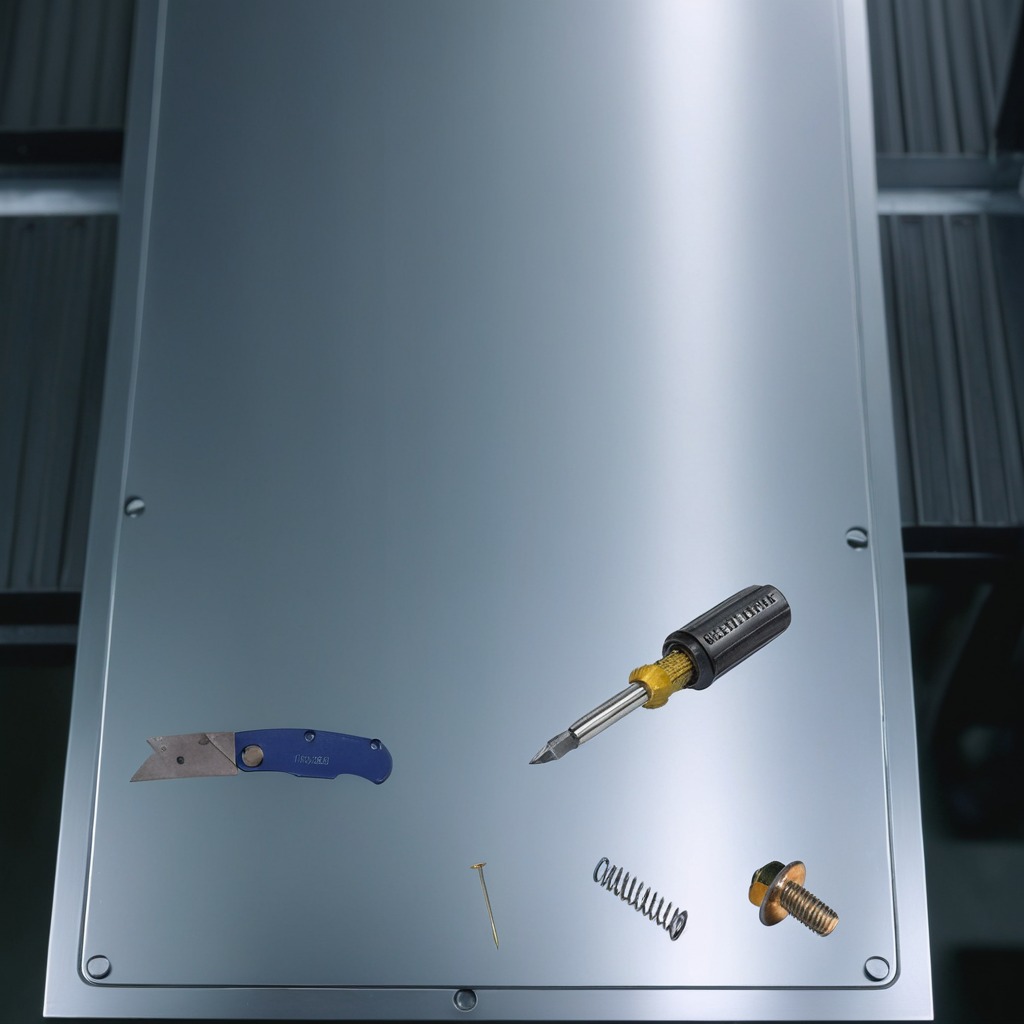
A utility knife, an iron nail, a coiled metal spring, and a screwdriver are lying on the metal table.